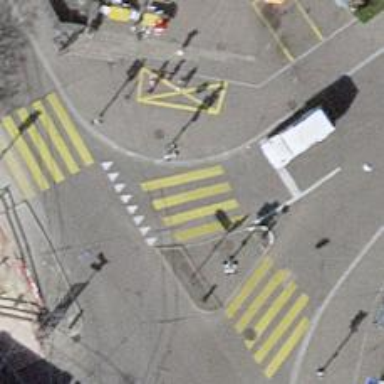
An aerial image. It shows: Zebra crossing with traffic signals.